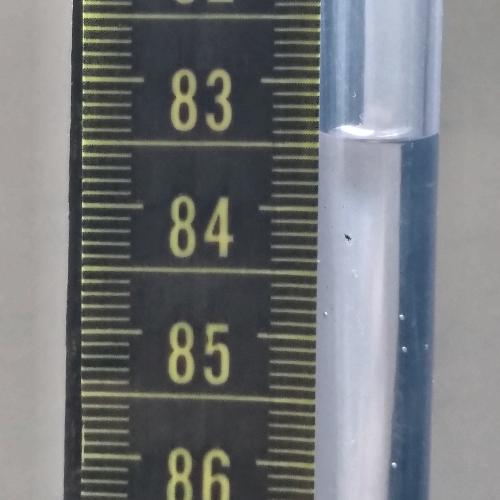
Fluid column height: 83.4 cm